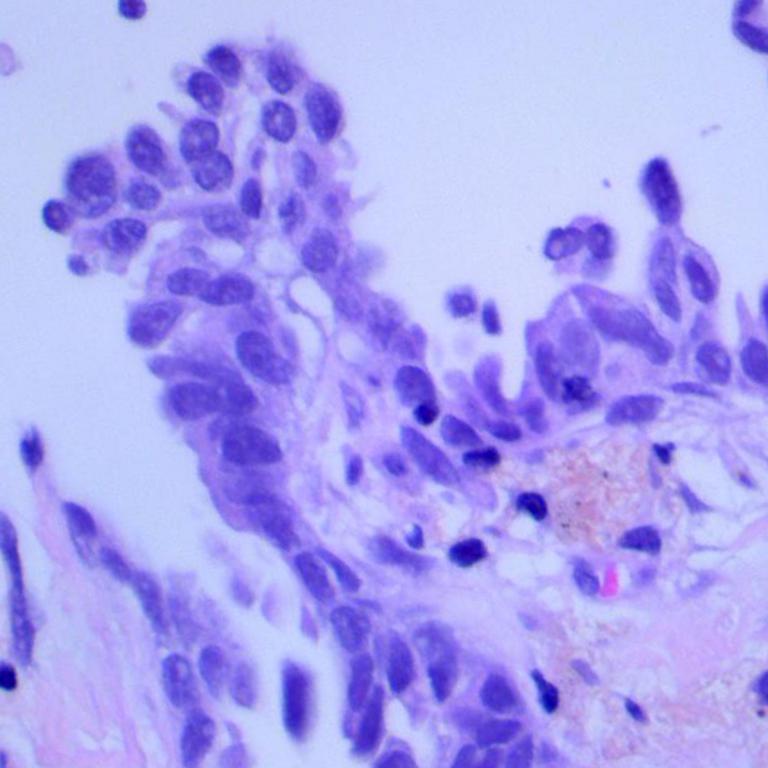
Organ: lung
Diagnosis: adenocarcinomas